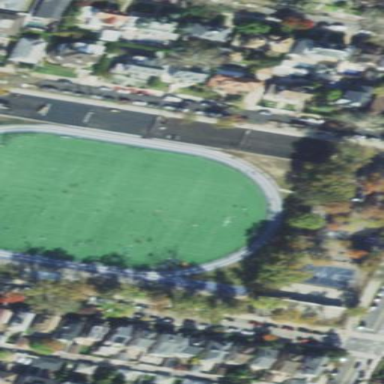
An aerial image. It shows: American football pitch.